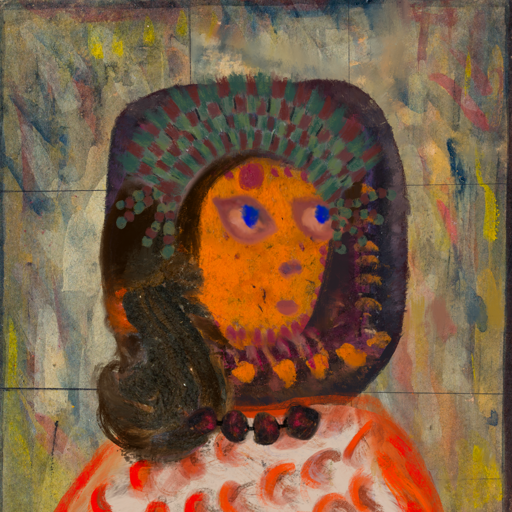
Background: GypsyMother, Head And Neck Side: Doll_w_Hair, Face Side: Mother_And_Son_Mother, Bust: Rupkatha, Hair Side: Gypsy_Queen, Head Accessory: After_Raid_Crown, Second Necklace: Blank, Necklace: Mosgoul, Baby: Blank